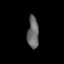
Tissue: lung
Cell type: Endothelial cells
Senescence score: 0.6368
Nuclear area (px): 353
Mean DAPI intensity: 104.249